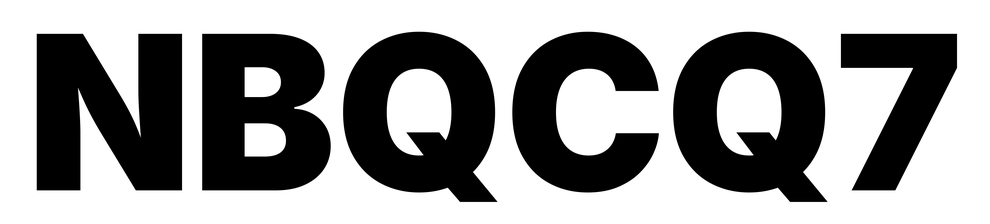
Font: Inter_Black